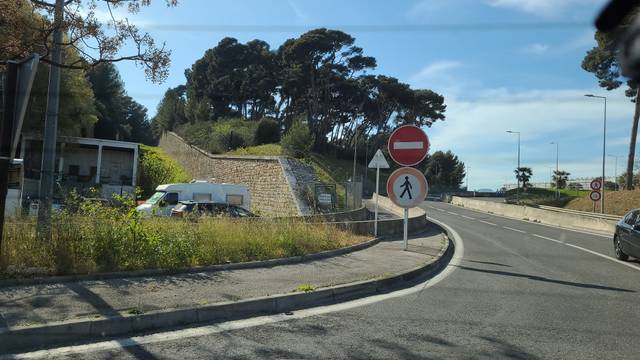
Region: France
Coordinates: 43.124, 5.903